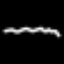
Label: squiggle